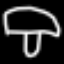
Label: mushroom